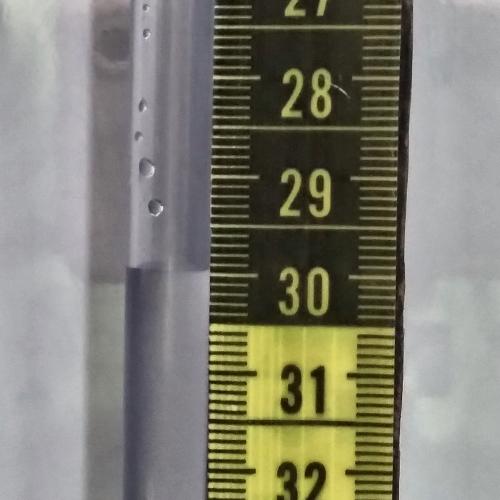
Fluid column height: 30.0 cm